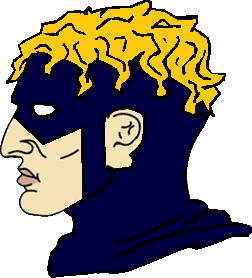
Label: 4_Yes_Chad